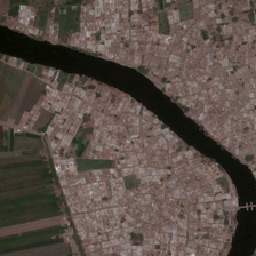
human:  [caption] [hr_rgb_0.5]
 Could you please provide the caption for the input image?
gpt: The winding river flows through a large area.

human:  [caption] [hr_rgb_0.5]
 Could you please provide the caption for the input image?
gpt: Some farmland and urban areas are located on both sides of curved rivers.

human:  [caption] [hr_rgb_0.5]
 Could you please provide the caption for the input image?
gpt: on either side of the river are different regions .

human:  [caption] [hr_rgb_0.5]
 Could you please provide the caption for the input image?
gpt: Some agricultural and urban areas are located on both sides of curved rivers.

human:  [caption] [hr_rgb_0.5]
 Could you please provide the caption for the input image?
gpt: A curved river flows through a large area.